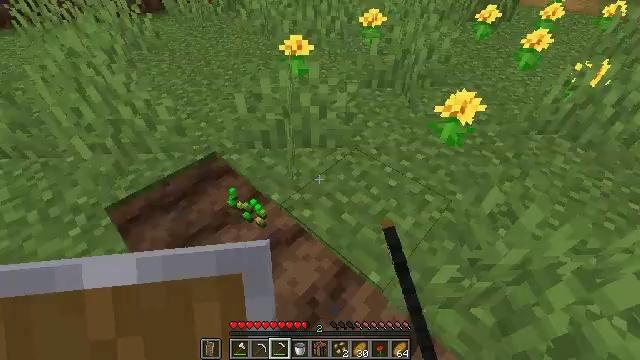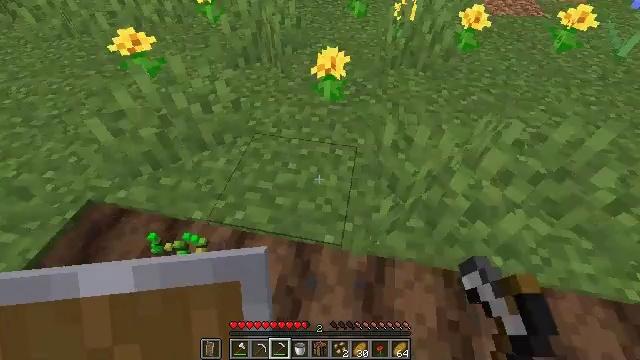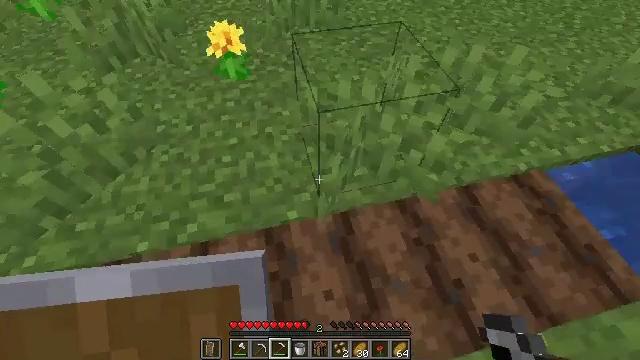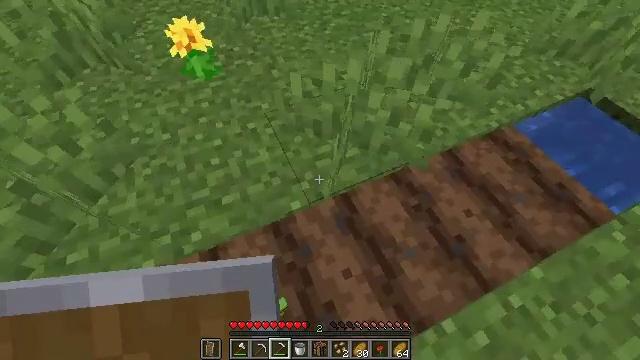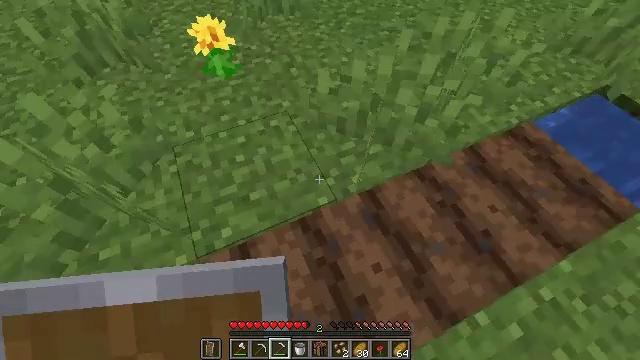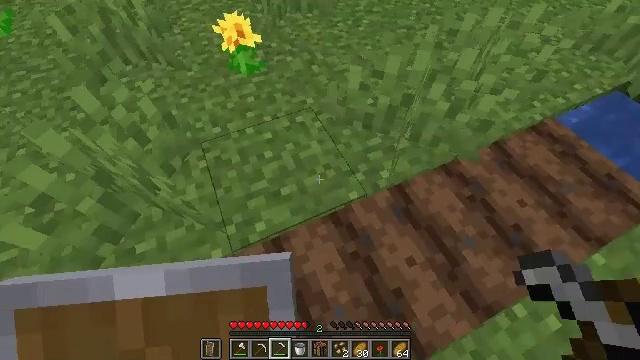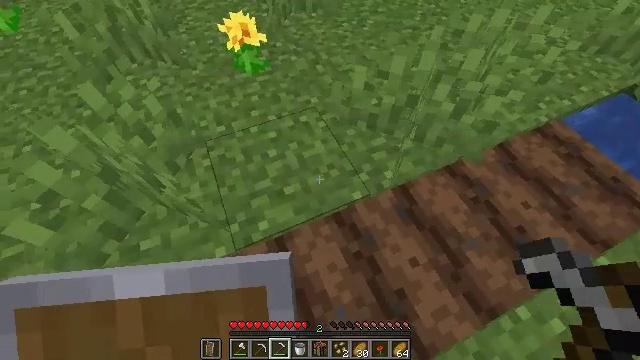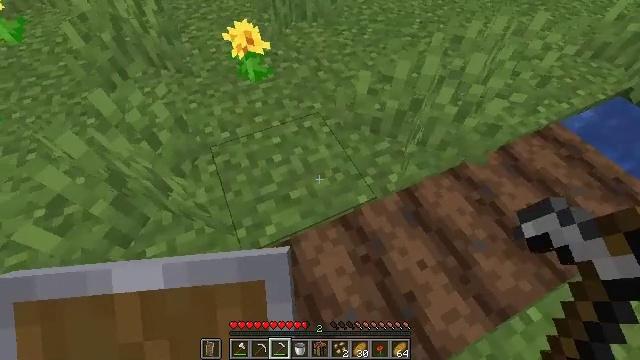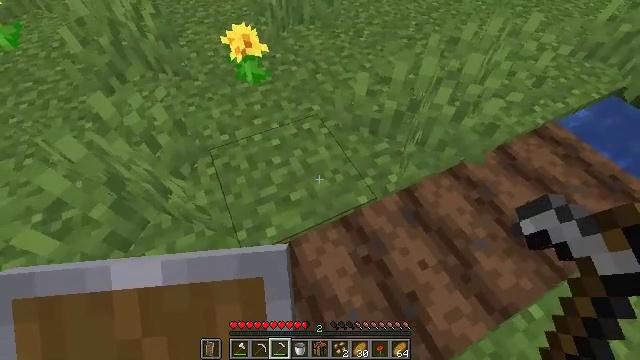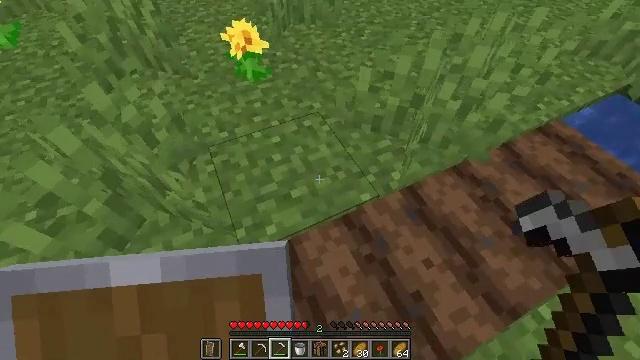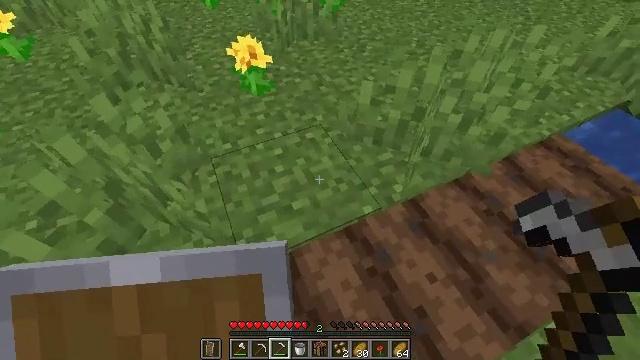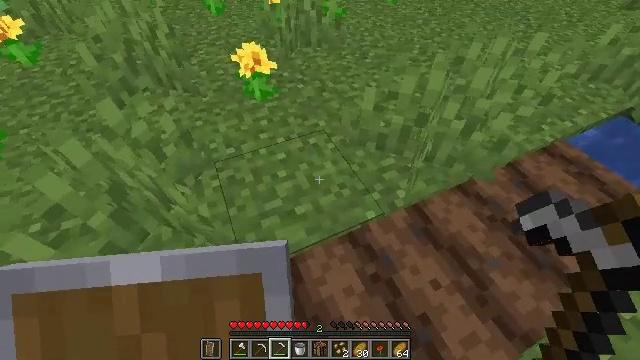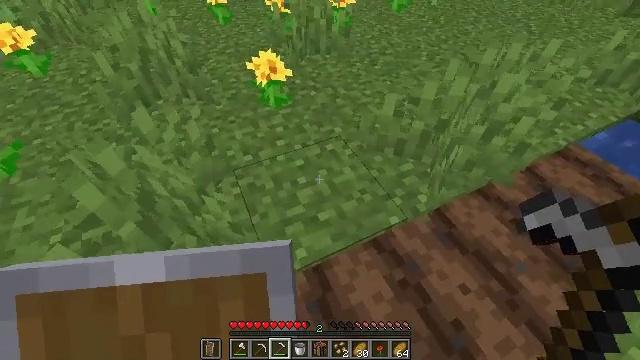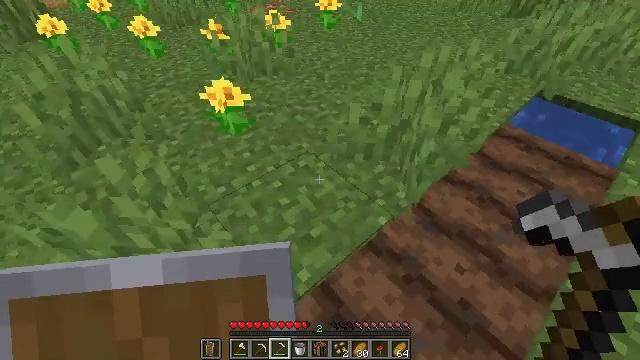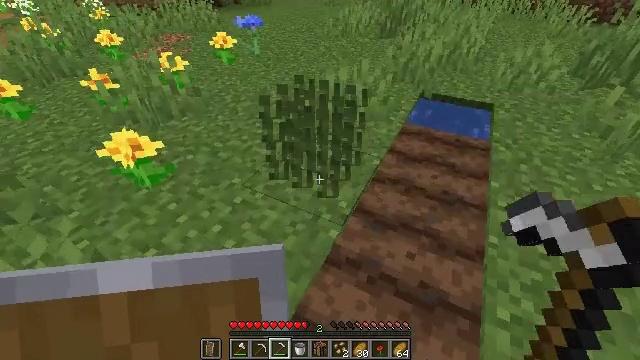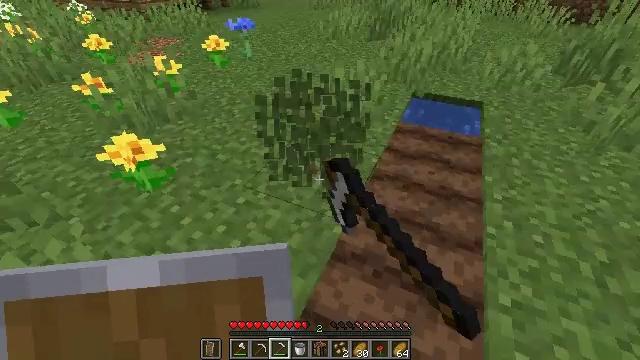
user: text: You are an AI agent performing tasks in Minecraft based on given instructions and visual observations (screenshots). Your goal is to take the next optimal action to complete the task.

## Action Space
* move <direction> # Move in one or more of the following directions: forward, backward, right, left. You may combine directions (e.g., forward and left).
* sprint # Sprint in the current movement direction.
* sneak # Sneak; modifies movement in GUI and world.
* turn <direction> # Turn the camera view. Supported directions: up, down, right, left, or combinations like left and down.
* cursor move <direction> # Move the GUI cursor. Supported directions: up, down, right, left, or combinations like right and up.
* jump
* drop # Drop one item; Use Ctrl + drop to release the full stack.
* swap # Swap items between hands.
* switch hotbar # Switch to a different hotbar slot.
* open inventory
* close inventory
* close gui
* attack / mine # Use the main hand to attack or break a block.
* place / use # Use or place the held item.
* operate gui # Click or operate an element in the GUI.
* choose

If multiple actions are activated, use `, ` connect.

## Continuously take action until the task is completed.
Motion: motion action
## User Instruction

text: Gather grass by holding the left mouse button.
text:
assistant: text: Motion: move left, turn right and down
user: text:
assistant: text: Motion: move left, turn right and down
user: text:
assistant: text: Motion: move left, turn right and down
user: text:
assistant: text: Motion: move left
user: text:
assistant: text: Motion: no_op
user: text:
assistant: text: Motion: no_op
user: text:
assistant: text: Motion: turn up
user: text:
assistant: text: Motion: no_op
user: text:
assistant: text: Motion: no_op
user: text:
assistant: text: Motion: turn up
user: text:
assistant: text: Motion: move left, turn up
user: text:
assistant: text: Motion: move left, turn up
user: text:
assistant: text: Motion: move left, turn right and up
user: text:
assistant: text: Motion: turn right and up, attack / mine
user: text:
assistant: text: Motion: turn right, attack / mine
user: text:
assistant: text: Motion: turn left and down, attack / mine
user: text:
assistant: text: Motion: turn left and down, attack / mine
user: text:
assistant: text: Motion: turn left, attack / mine
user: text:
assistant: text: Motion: turn left, attack / mine
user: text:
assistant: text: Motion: turn left and up, attack / mine
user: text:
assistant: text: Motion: turn left and up, attack / mine
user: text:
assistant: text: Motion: attack / mine
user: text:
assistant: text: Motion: turn right and up, attack / mine
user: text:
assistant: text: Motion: attack / mine